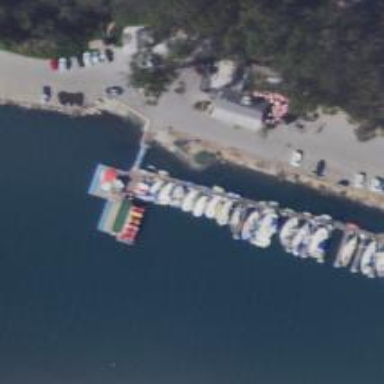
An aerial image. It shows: Pier with mooring facilities.